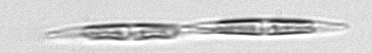
Label: Pseudo-nitzschia